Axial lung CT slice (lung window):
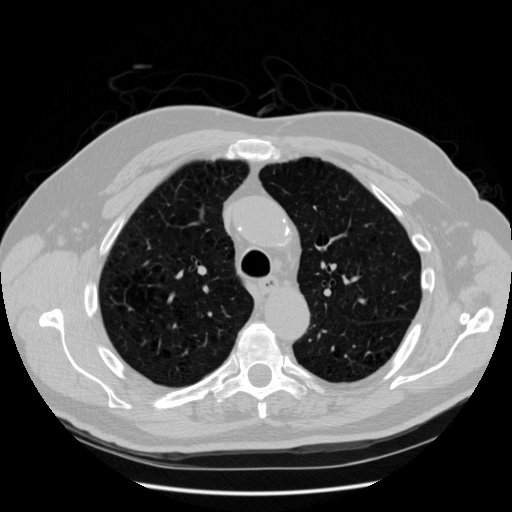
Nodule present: no